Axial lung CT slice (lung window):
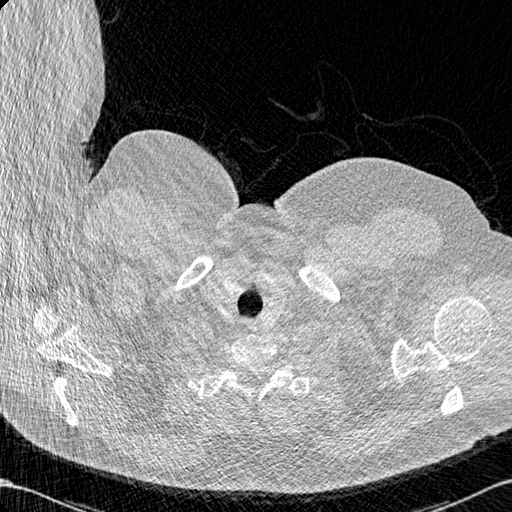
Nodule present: no